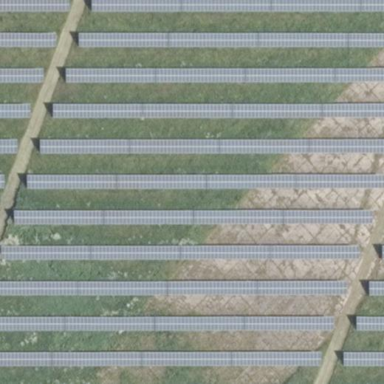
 consisting of solar photovoltaic panels."